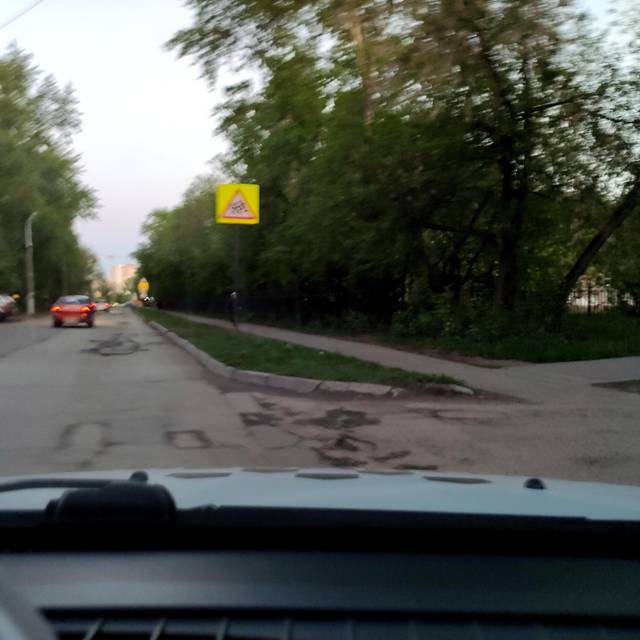
Region: Russia
Coordinates: 58.012, 56.292